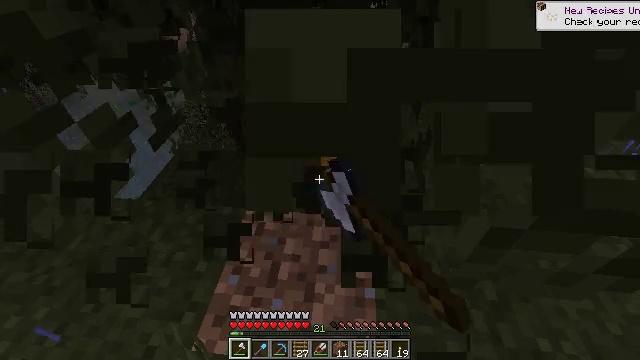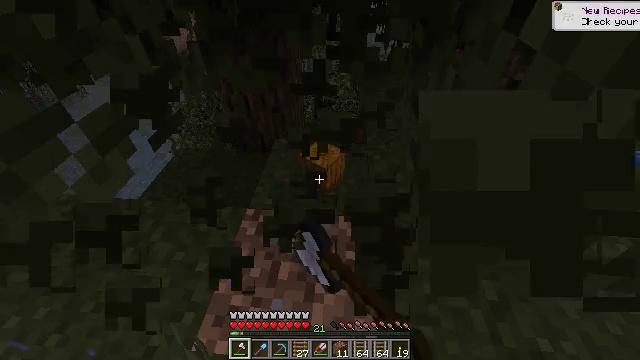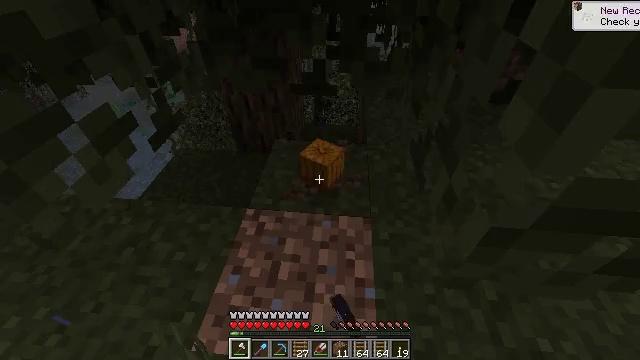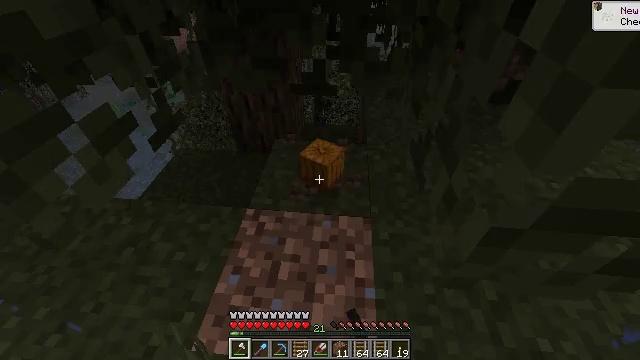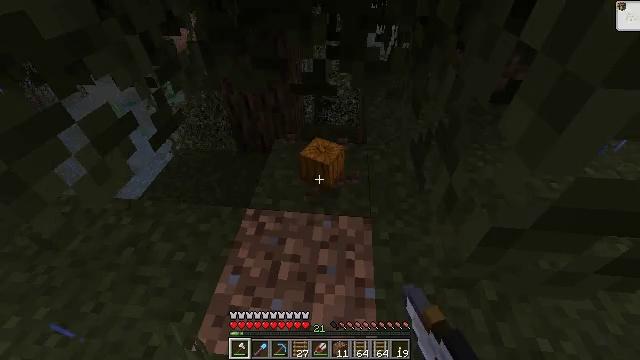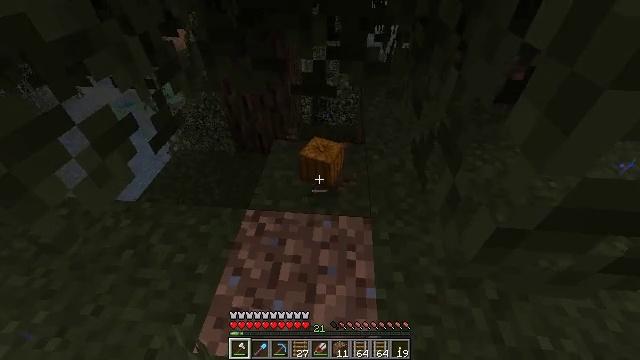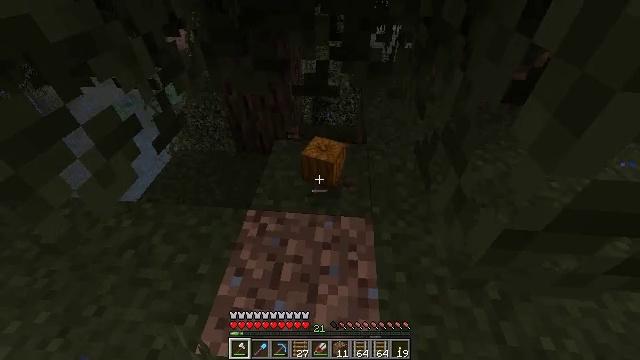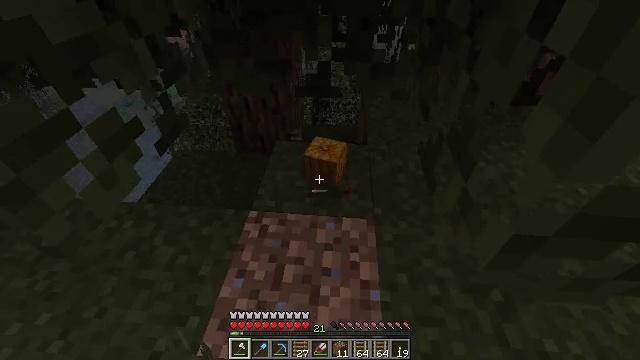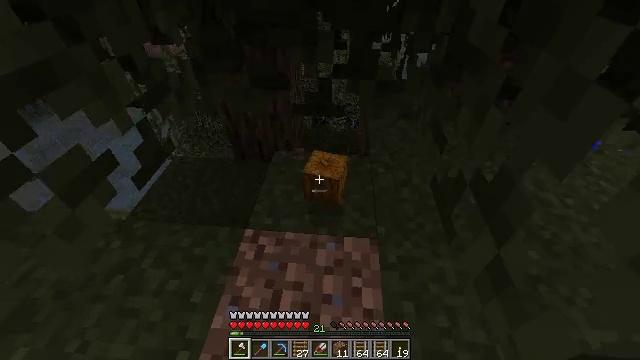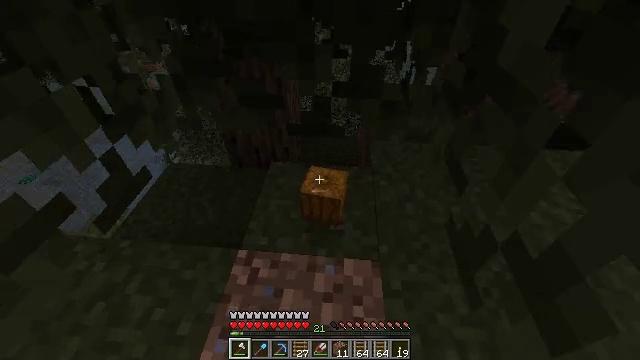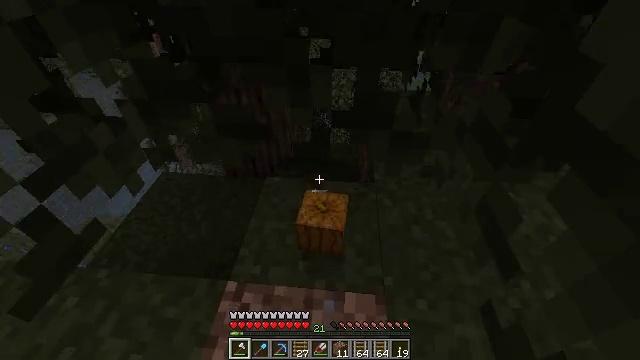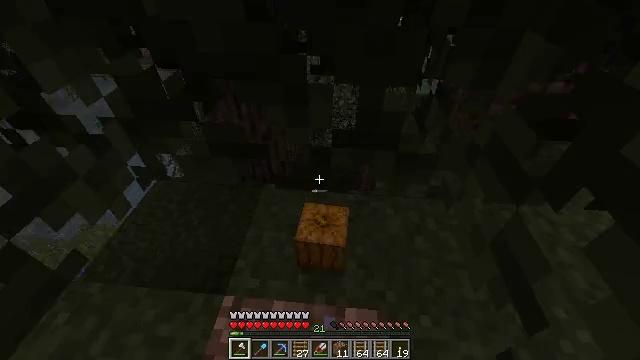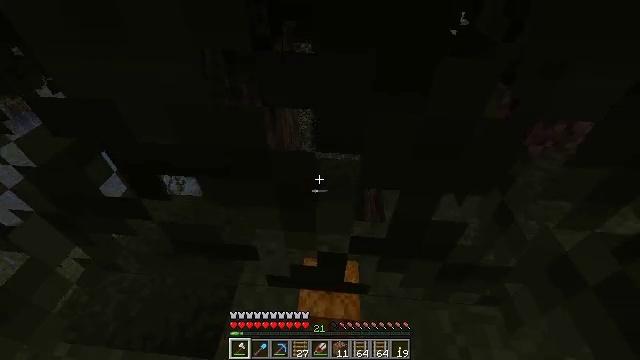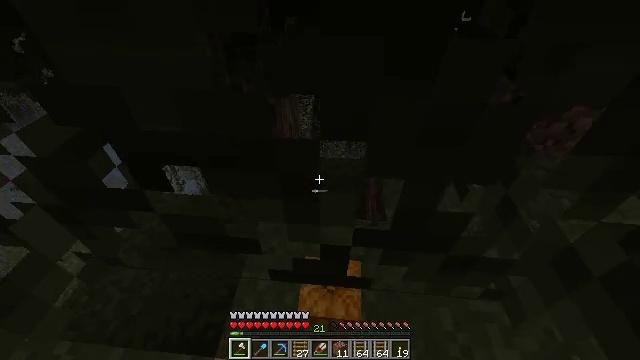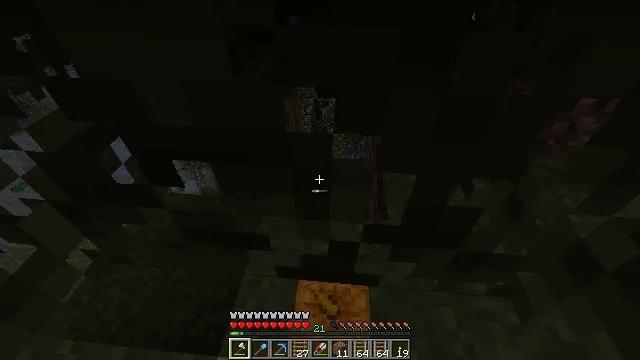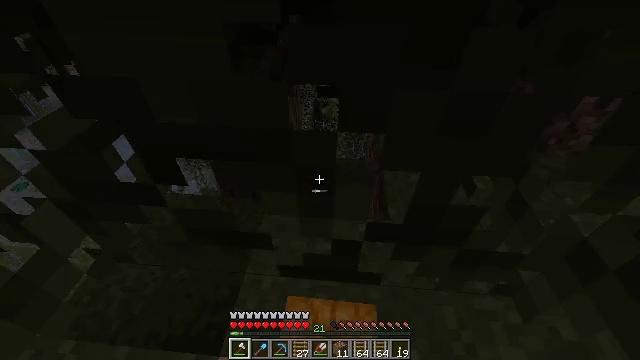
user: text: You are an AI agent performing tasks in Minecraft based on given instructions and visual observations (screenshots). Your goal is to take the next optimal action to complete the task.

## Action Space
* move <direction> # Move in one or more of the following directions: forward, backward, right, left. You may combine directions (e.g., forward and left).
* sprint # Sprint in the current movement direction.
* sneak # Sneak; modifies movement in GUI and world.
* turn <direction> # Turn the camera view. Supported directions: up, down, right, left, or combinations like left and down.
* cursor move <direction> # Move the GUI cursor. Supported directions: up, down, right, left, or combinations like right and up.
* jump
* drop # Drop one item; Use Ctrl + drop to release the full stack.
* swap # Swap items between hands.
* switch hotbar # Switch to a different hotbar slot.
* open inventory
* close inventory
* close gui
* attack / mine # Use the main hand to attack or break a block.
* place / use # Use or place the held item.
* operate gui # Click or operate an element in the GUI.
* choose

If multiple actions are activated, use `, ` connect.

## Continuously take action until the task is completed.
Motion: motion action
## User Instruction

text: Harvest a pumpkin from the field.
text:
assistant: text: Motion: attack / mine
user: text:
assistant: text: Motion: attack / mine
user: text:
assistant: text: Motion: attack / mine
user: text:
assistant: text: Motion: move forward, attack / mine
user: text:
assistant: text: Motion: move forward
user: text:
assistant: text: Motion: move forward
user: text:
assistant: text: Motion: move forward
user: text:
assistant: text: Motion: move forward
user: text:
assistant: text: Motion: move forward
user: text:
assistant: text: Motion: move forward
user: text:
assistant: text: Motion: move forward
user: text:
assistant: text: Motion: move forward
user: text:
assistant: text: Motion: no_op
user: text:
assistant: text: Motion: no_op
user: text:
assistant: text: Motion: no_op
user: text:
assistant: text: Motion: no_op
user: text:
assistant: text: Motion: no_op
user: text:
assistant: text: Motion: no_op
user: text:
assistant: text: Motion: no_op
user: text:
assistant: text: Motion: turn right and down
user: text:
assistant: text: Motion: turn right and down
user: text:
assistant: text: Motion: turn right and down
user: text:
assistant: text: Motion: turn right
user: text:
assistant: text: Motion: turn right and up
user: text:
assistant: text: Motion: turn right and up
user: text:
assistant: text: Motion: turn right and up
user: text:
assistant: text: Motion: no_op
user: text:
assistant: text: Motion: move forward
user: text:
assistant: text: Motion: move forward
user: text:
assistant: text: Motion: move forward